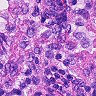
Metastatic tissue present: no